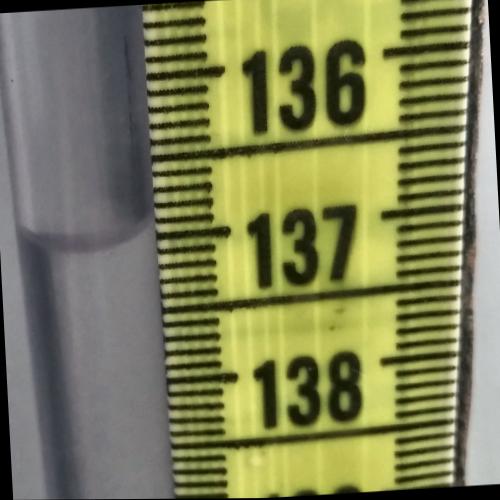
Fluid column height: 137.0 cm